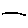
Label: line